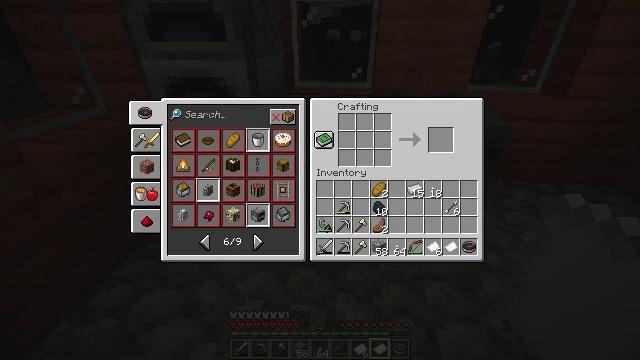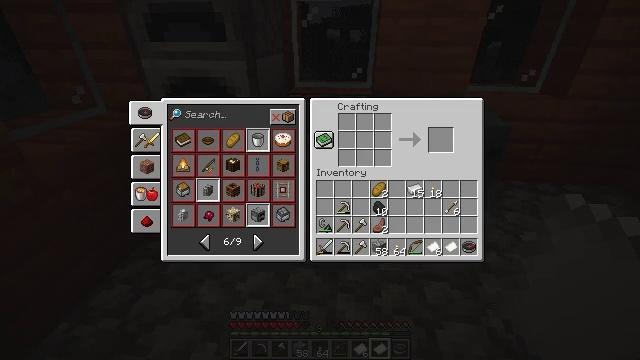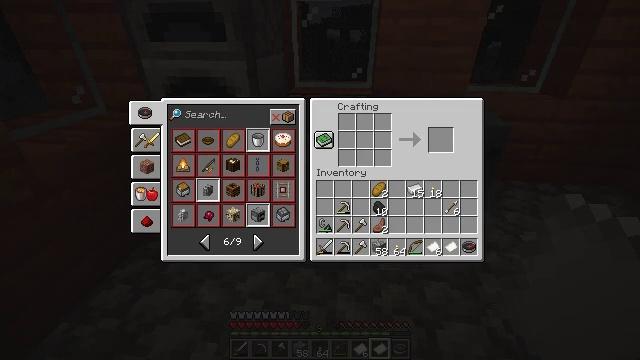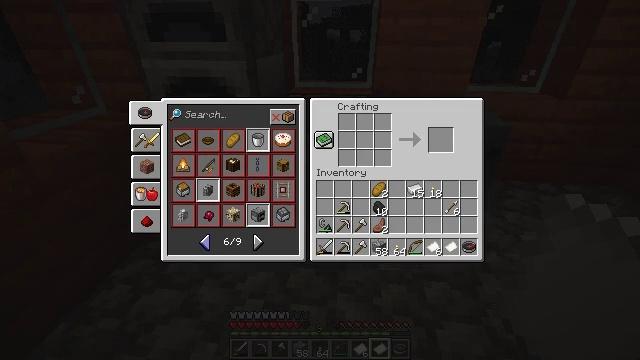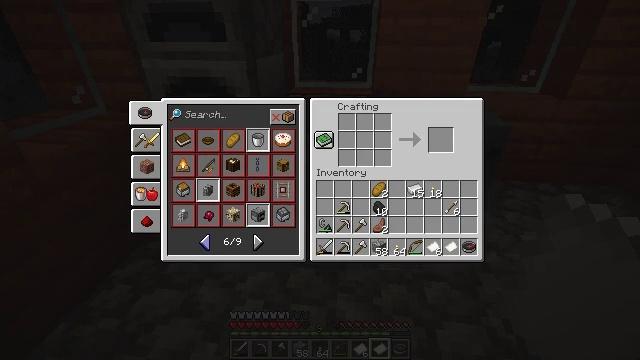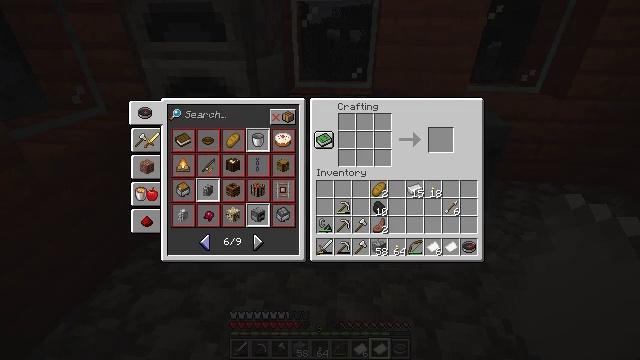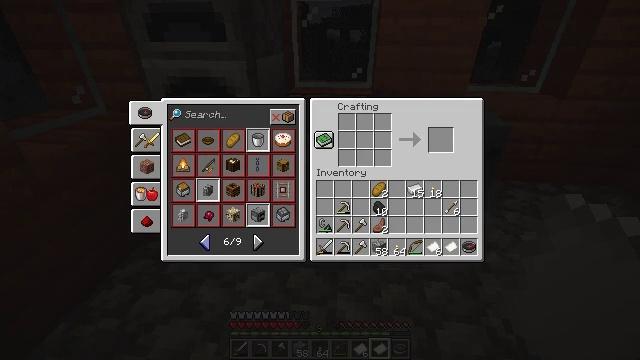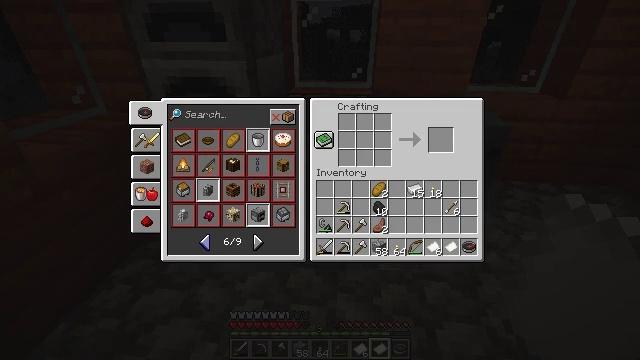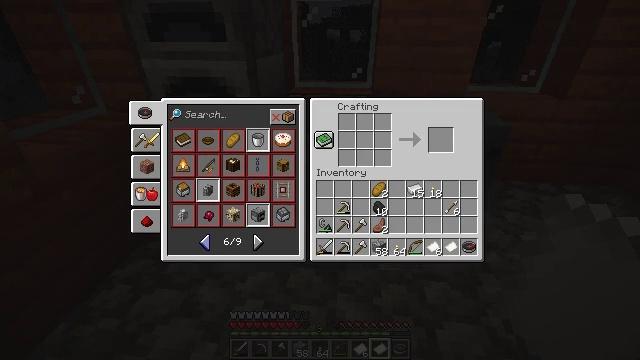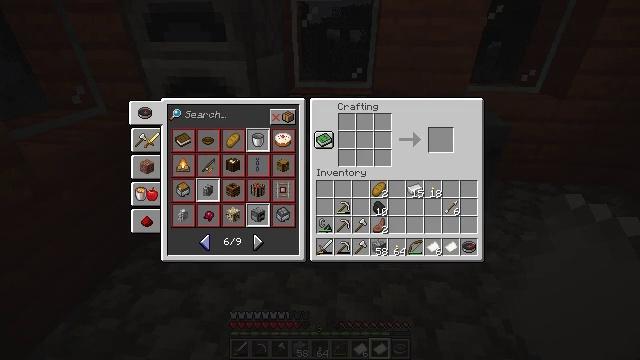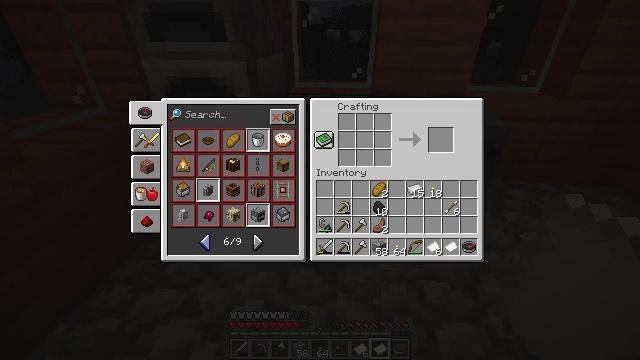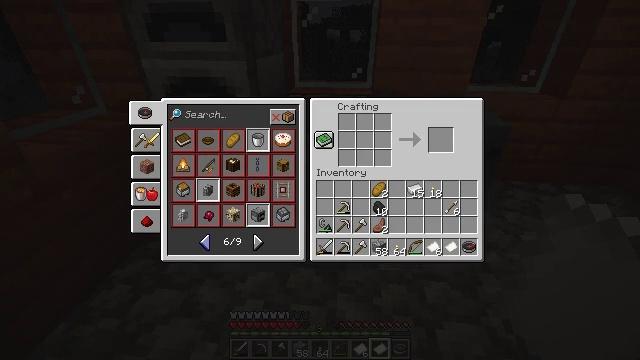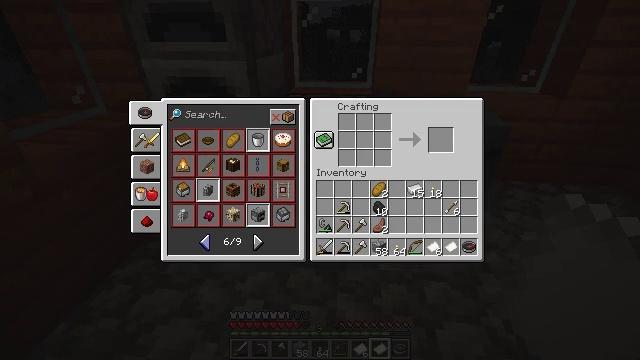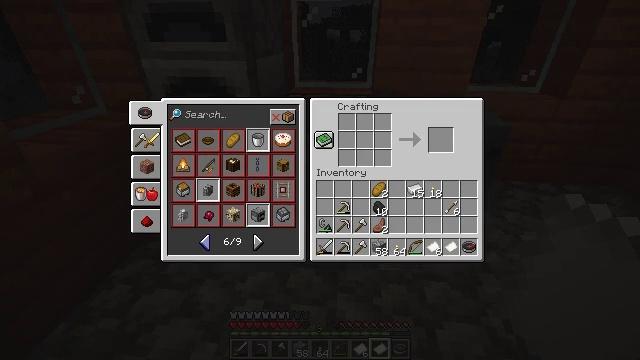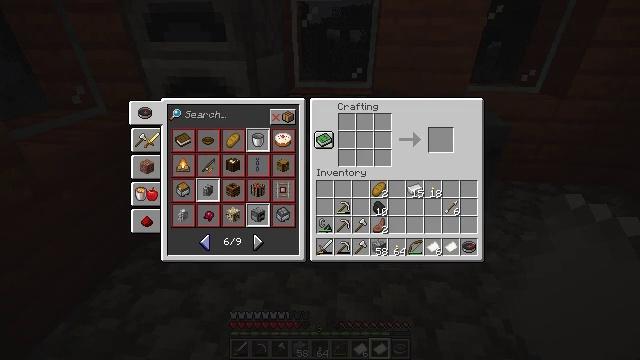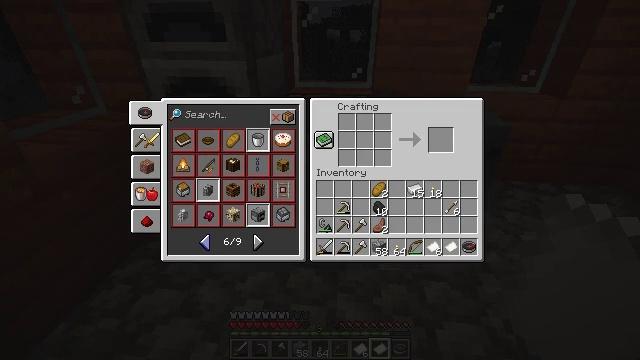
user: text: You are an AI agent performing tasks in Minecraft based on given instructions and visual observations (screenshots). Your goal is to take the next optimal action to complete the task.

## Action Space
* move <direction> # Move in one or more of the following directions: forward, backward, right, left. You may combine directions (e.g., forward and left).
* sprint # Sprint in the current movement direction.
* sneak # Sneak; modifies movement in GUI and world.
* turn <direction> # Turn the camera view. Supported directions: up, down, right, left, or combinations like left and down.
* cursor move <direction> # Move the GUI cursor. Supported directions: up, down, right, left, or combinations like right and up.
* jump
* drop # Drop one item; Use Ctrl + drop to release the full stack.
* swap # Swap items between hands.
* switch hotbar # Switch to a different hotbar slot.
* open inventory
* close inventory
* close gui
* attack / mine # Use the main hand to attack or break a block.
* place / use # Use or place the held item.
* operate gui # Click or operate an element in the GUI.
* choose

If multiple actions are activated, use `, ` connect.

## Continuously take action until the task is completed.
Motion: motion action
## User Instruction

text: Use the materials to craft a stonecutter.
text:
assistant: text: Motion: no_op
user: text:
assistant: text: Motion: no_op
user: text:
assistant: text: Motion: no_op
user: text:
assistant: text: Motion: no_op
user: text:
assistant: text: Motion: no_op
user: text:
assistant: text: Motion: no_op
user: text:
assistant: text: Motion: no_op
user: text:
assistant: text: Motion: no_op
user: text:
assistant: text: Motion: no_op
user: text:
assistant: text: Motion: no_op
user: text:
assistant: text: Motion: no_op
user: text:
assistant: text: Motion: no_op
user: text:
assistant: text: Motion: no_op
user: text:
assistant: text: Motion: no_op
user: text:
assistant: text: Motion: no_op
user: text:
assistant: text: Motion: no_op
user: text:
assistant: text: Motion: no_op
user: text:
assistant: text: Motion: no_op
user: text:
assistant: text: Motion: no_op
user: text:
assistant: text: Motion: no_op
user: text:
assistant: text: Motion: no_op
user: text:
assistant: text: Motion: no_op
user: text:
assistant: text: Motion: turn right
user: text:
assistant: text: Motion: turn right
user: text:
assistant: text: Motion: turn right
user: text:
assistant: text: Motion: turn right
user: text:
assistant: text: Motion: no_op
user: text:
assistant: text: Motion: no_op
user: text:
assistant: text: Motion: no_op
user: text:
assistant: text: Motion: turn left and down